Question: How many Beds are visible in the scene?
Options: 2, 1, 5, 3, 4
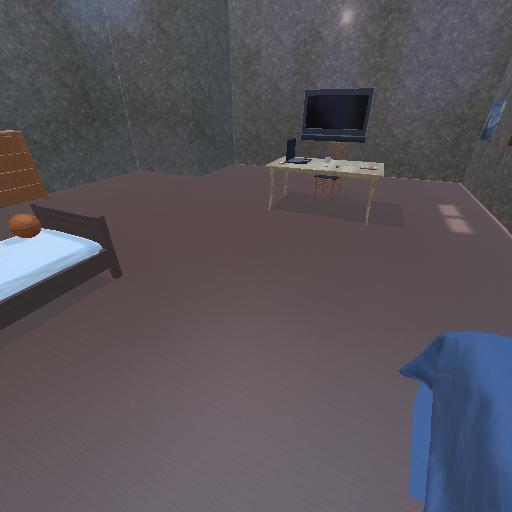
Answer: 2